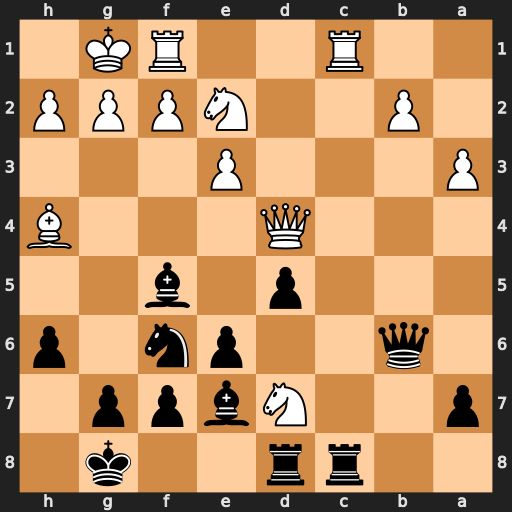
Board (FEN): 2rr2k1/p2Nbpp1/1q2pn1p/3p1b2/3Q3B/P3P3/1P2NPPP/2R2RK1
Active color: b
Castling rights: -
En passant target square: -
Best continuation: Qxd4 Nxd4 Rxc1 Rxc1 Rxd7